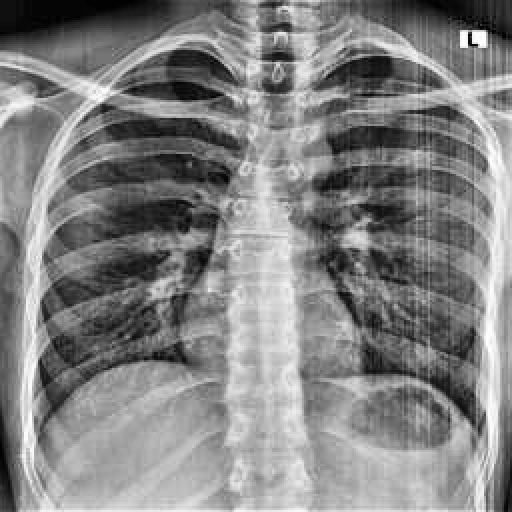
Finding: NORMAL